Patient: sex M, age 47
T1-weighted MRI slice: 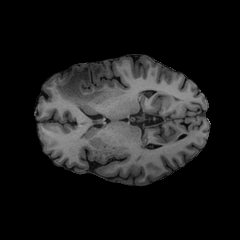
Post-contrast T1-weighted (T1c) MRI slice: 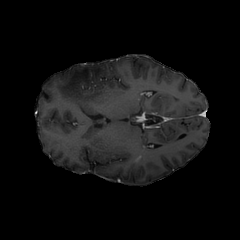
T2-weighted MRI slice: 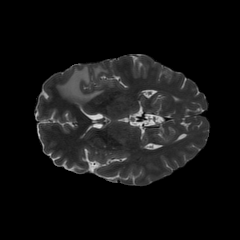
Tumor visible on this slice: yes
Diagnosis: Glioblastoma, IDH-wildtype
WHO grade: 4